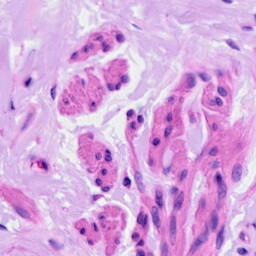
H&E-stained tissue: Ovarian